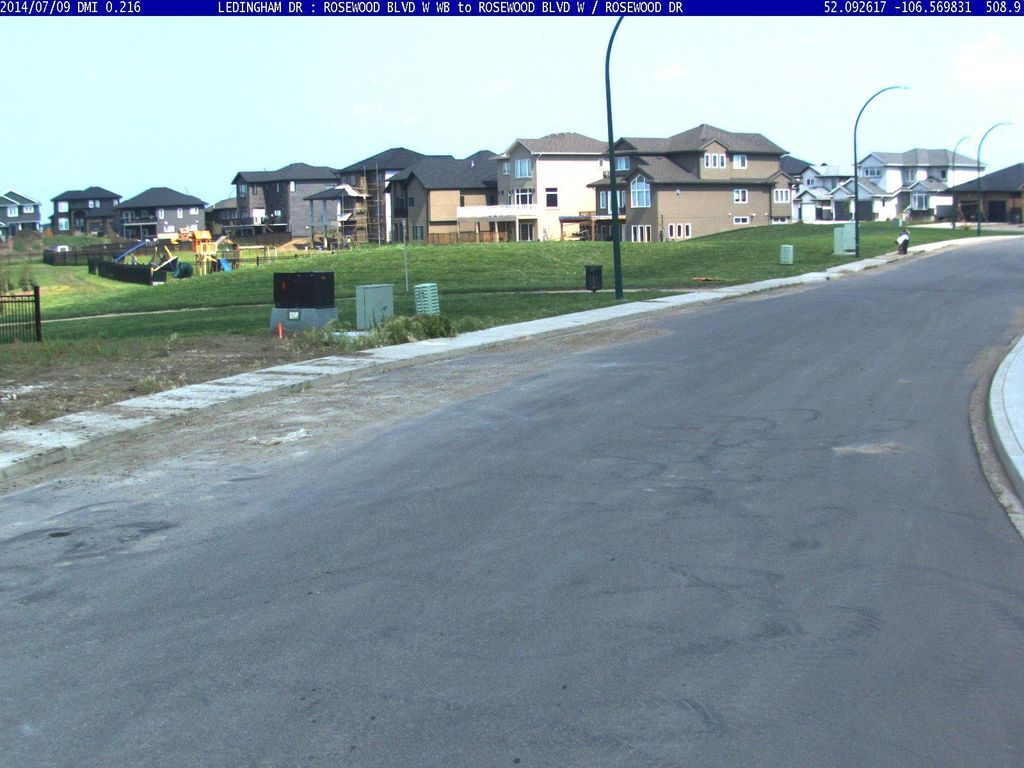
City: saskatoon